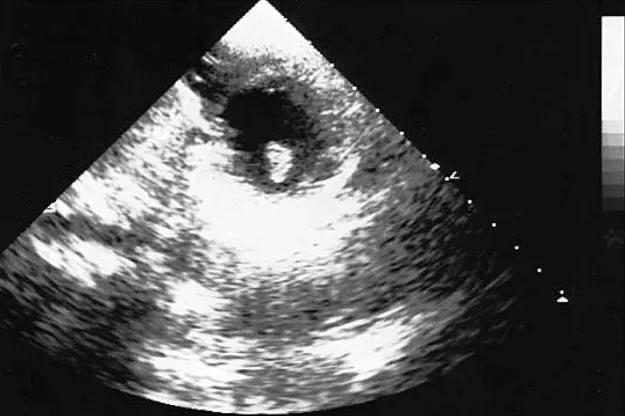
Echocardiographic image: solid neoplasm floating in the left ventricle outflow chamber, connected to the anterolateral papillary muscle of the left ventricle and characterized by homogeneous density, large base implant, and regular margins.
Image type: radiology (ultrasound)